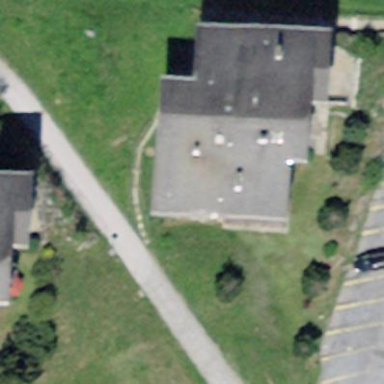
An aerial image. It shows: Tile-roofed apartment building.